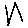
Label: zigzag